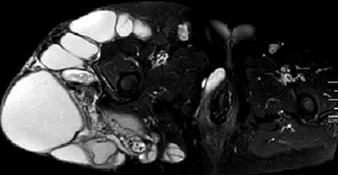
Multiple cystic formations on the posterolateral aspect of the right thigh root and gluteal region, occupying mainly subcutaneous fat, gluteus maximus muscle and subaponeurotic fat of the hamstring compartment; they have a thin wall in T2 hyposignal enhanced after injection of gadolinium and fluid content of a variable signal, some of which are multiloculated and septated.
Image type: radiology (mri)